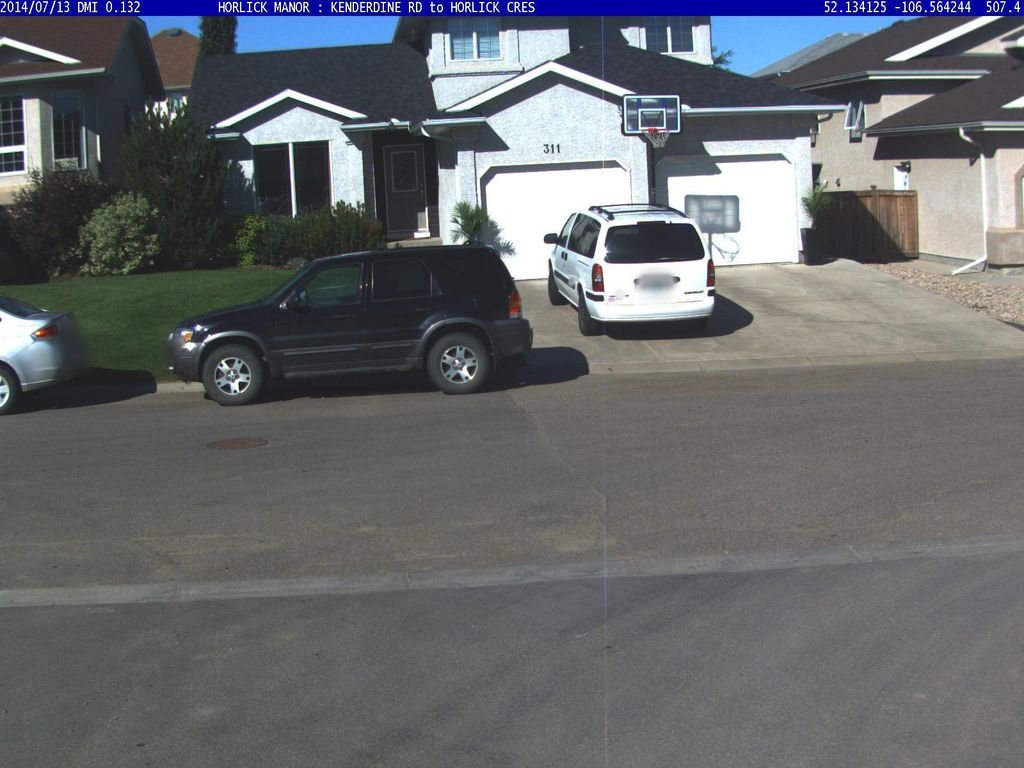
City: saskatoon